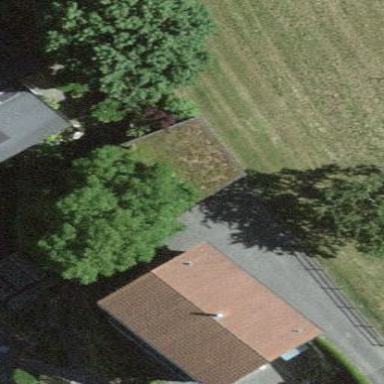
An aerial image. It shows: Garage.